Interaction volume radius: 10 \u00c5
Interaction volume height: 20 \u00c5
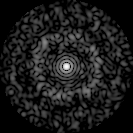
Disorder parameter: 0.8233